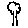
Label: tree